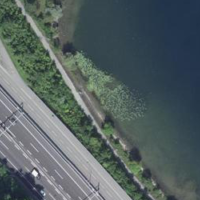
EUNIS habitat code: 57
Species observed at this site:
Chroicocephalus ridibundus
Larus michahellis
Cygnus olor
Cyanistes caeruleus
Fulica atra
Podiceps cristatus
Parus major
Aythya ferina
Dipsacus fullonum
Aythya fuligula